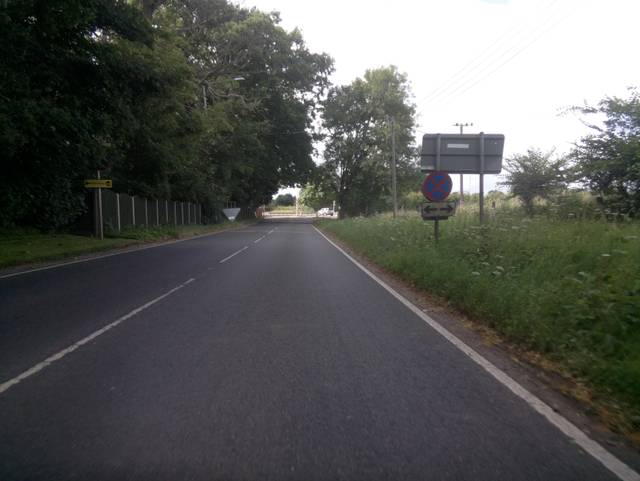
Region: United Kingdom
Coordinates: 52.557, -1.481